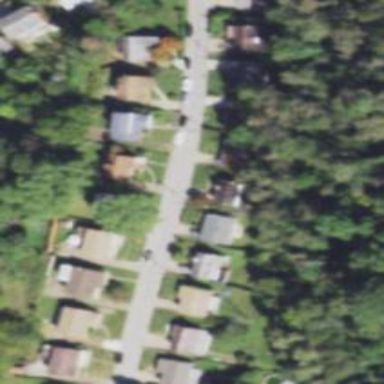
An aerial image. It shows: Driveway.